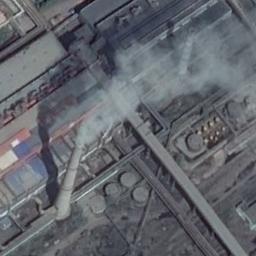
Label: thermal_power_station